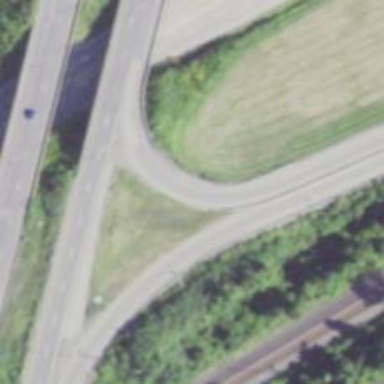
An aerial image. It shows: Asphalt motorway link.